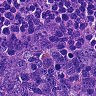
Metastatic tissue present: no